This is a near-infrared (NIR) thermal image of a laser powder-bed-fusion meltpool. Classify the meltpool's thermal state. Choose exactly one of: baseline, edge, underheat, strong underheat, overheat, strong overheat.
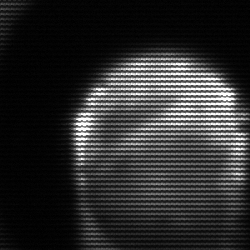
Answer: edge